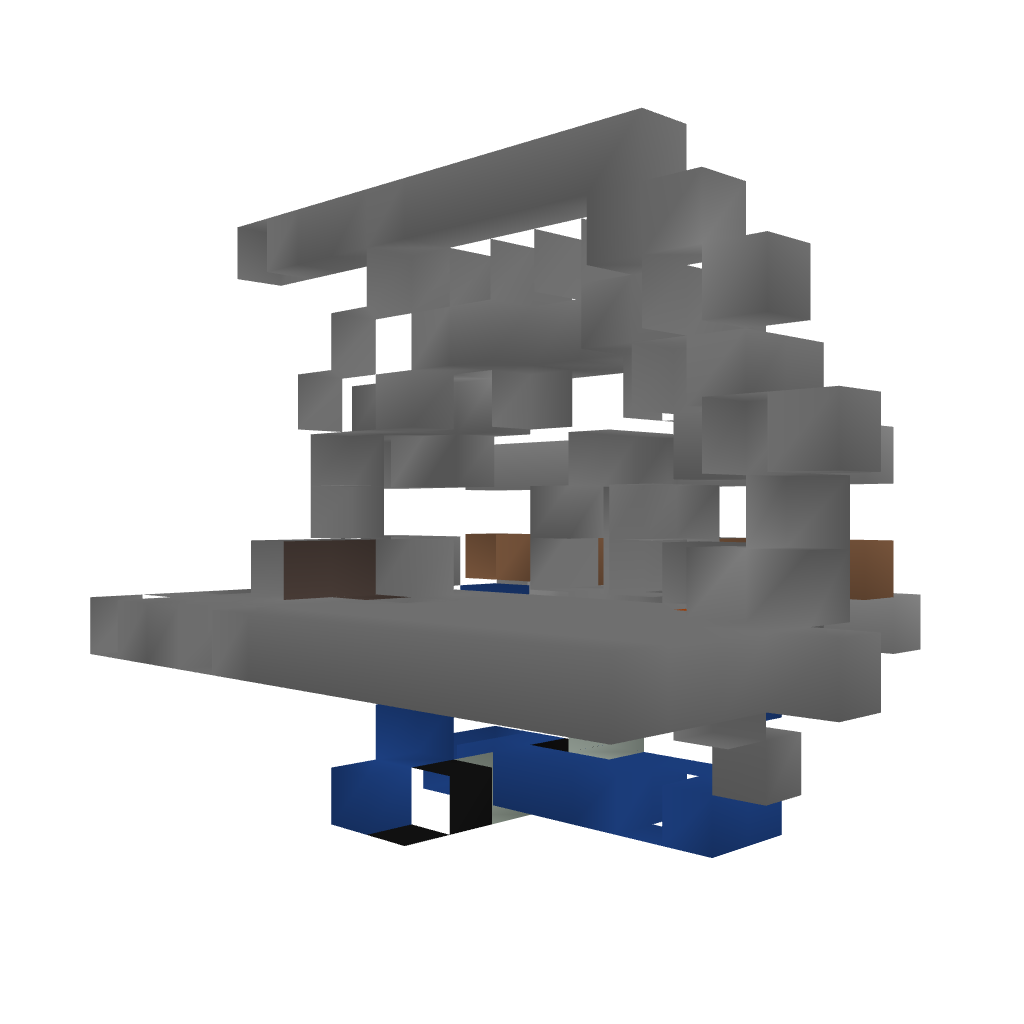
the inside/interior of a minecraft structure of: hidden door